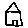
Label: house